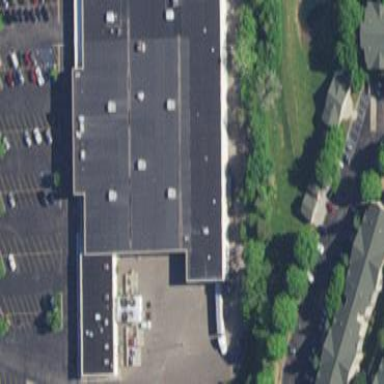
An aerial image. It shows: Building.